Field crop: maize
Growth stage: 2
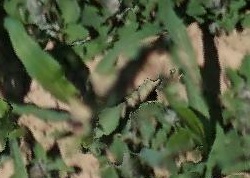
Species: maize